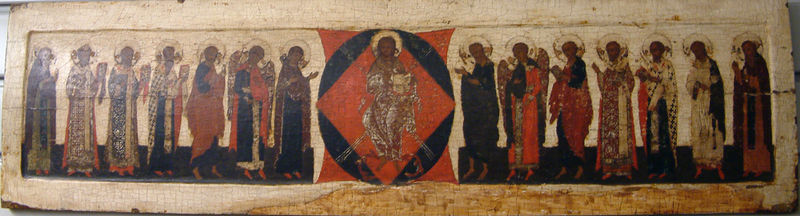
Titel: Miniature Icon with Deesis, Miniature Icon with Deesis
Standort: Amherst (Massachusetts, USA)
Institution: Mead Art Museum, Amherst College
Schlagwörter: gott, schwarz, rot, falten, kleidung, hände, kreis, bishop, blue, men, people, red, religious, robes, black, gold, group, old, robe, pattern, brown, lamm, beten, heiligenschein, wood, nimbus, christus, jesus, angel, angels, stone, mittelalter, segen, head, orange, anbeten, jünger, anbetung, saint, menschen, ancient, medieval, religion, crest, circle, mandorla, apostel, god, book, christ, wide, papier, kreus, christianity, saints, tan, pray, bow, ritual, mural, rechteckt, apostle, halo, holy, byzantine, halos, 12, panel, adoration, apostles, tempera, diamond, worship, disciples, disciple, hal, 13, nimbis, o;d, anchient, rite, mem, appostales, deity, apostoles, forteen